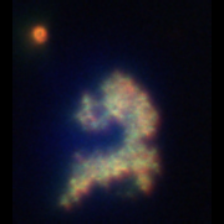
Taxon: Unknown_detritus
Group: Unknown